Question: I am creating a CURSOR in mysql (), but it is alerting me an error with my variable declaration.
Even when I cut it down and is left with only one sentence declared, it still shows error.

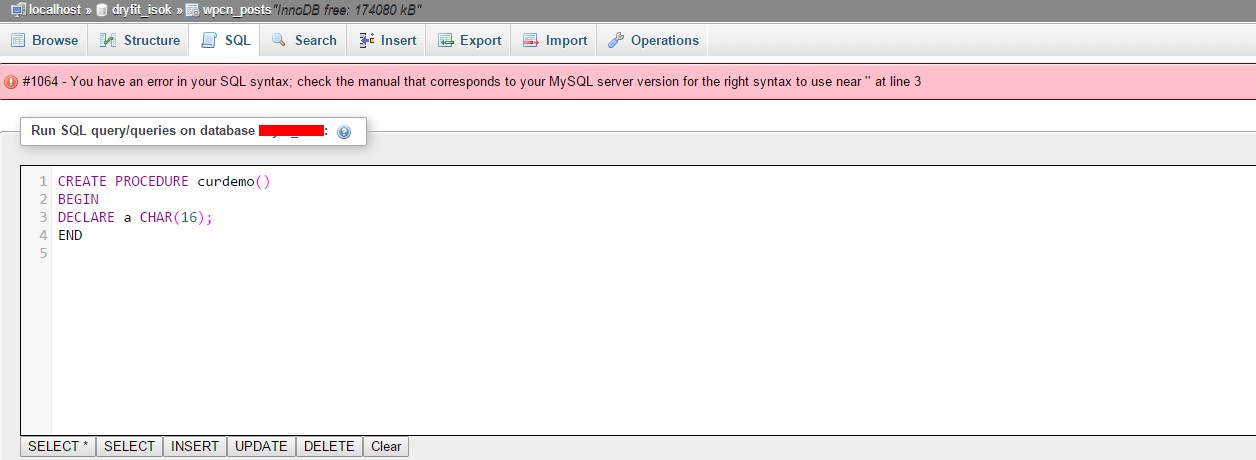
Answer: Please try like this,
'''
delimiter $$
create procedure curdemo()
begin
declare a char(16);
end ;
'''